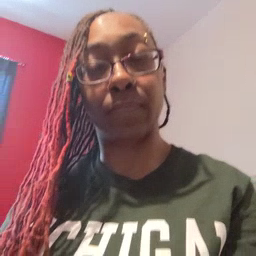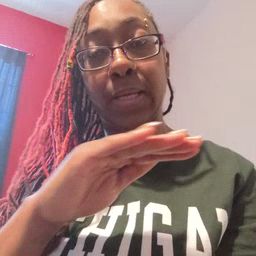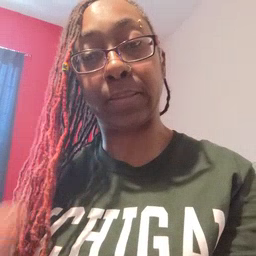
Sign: clean